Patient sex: M
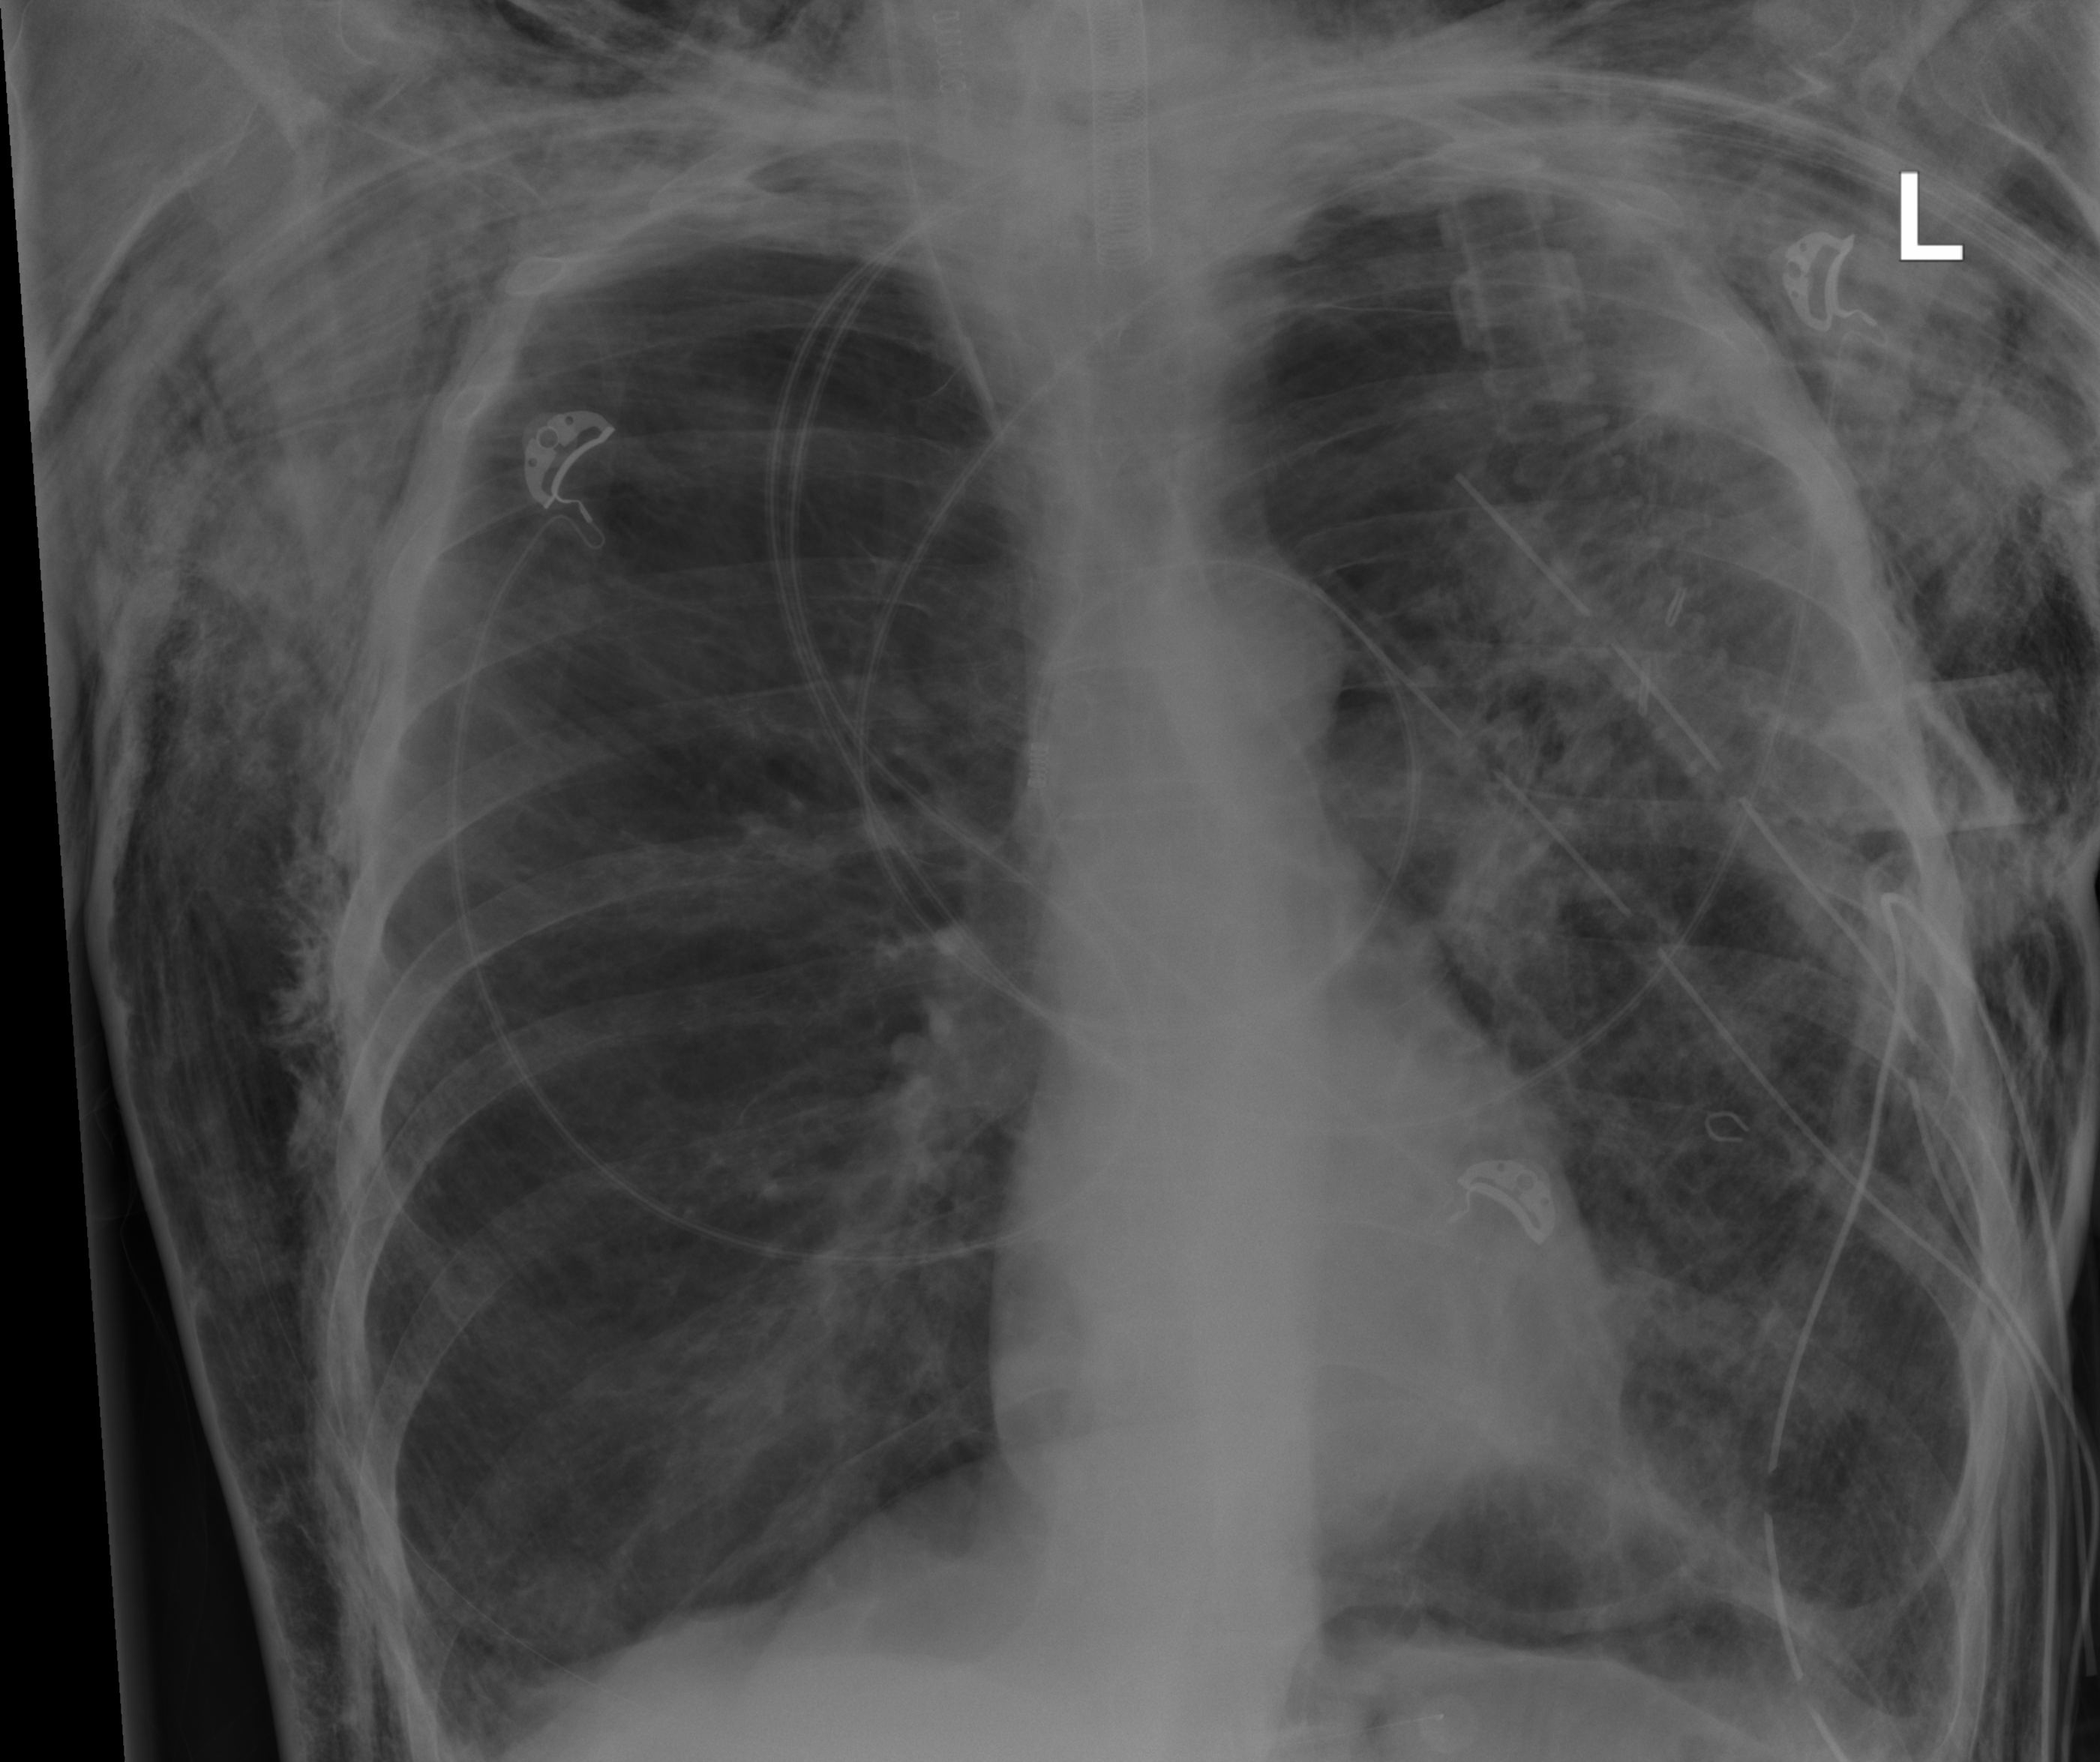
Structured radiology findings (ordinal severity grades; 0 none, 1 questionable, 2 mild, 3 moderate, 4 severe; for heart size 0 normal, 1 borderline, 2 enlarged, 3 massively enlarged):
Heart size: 0
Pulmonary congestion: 0
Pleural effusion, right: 0
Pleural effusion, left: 0
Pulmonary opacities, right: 0
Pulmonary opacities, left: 0
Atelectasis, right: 0
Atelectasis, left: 2